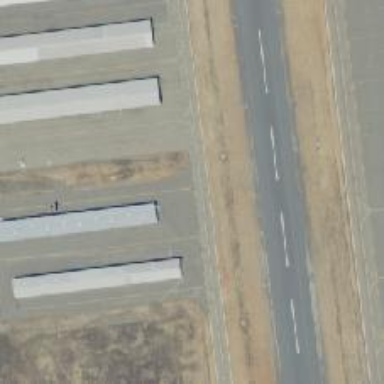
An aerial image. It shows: View of taxiway at the airport.